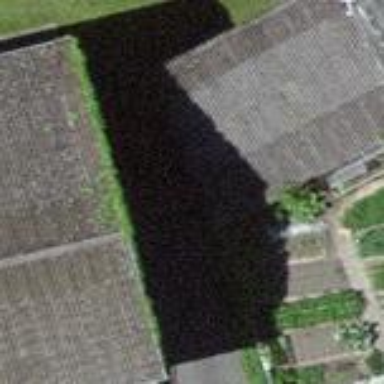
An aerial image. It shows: Barn.